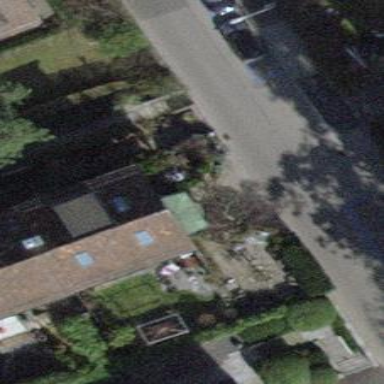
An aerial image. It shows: Semidetached house with gabled roof.